The image is an STFT spectrogram (time versus frequency) of a rolling-element bearing's vibration signal. Determine the bearing's health state. Answer with exactly one of: normal, inner_race, outer_race, ball.
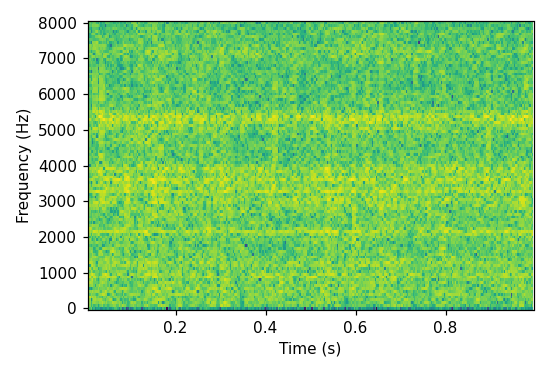
Answer: inner_race